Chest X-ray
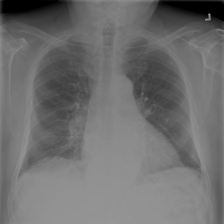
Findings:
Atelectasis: negative
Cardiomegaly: negative
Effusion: negative
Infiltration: negative
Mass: negative
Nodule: negative
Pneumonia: negative
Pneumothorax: negative
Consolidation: negative
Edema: negative
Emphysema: negative
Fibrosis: negative
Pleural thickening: negative
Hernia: negative